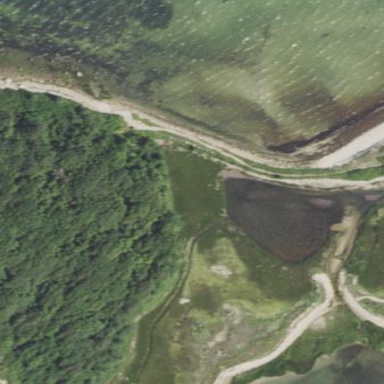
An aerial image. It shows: Saltmarsh wetland.